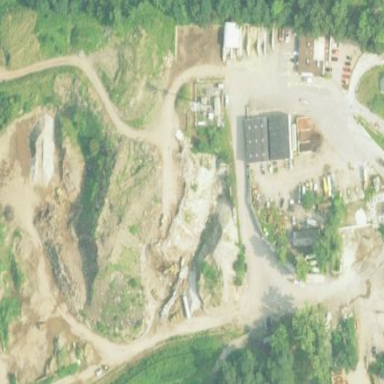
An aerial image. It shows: Quarry area.